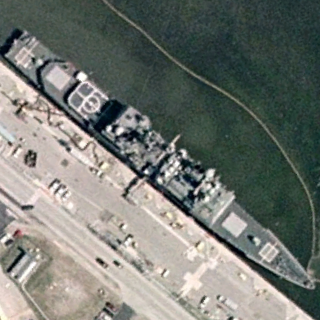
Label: cruiser